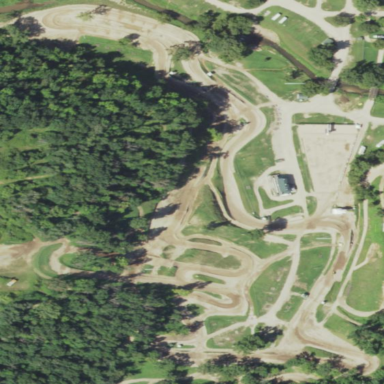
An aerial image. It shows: Motocross raceway.